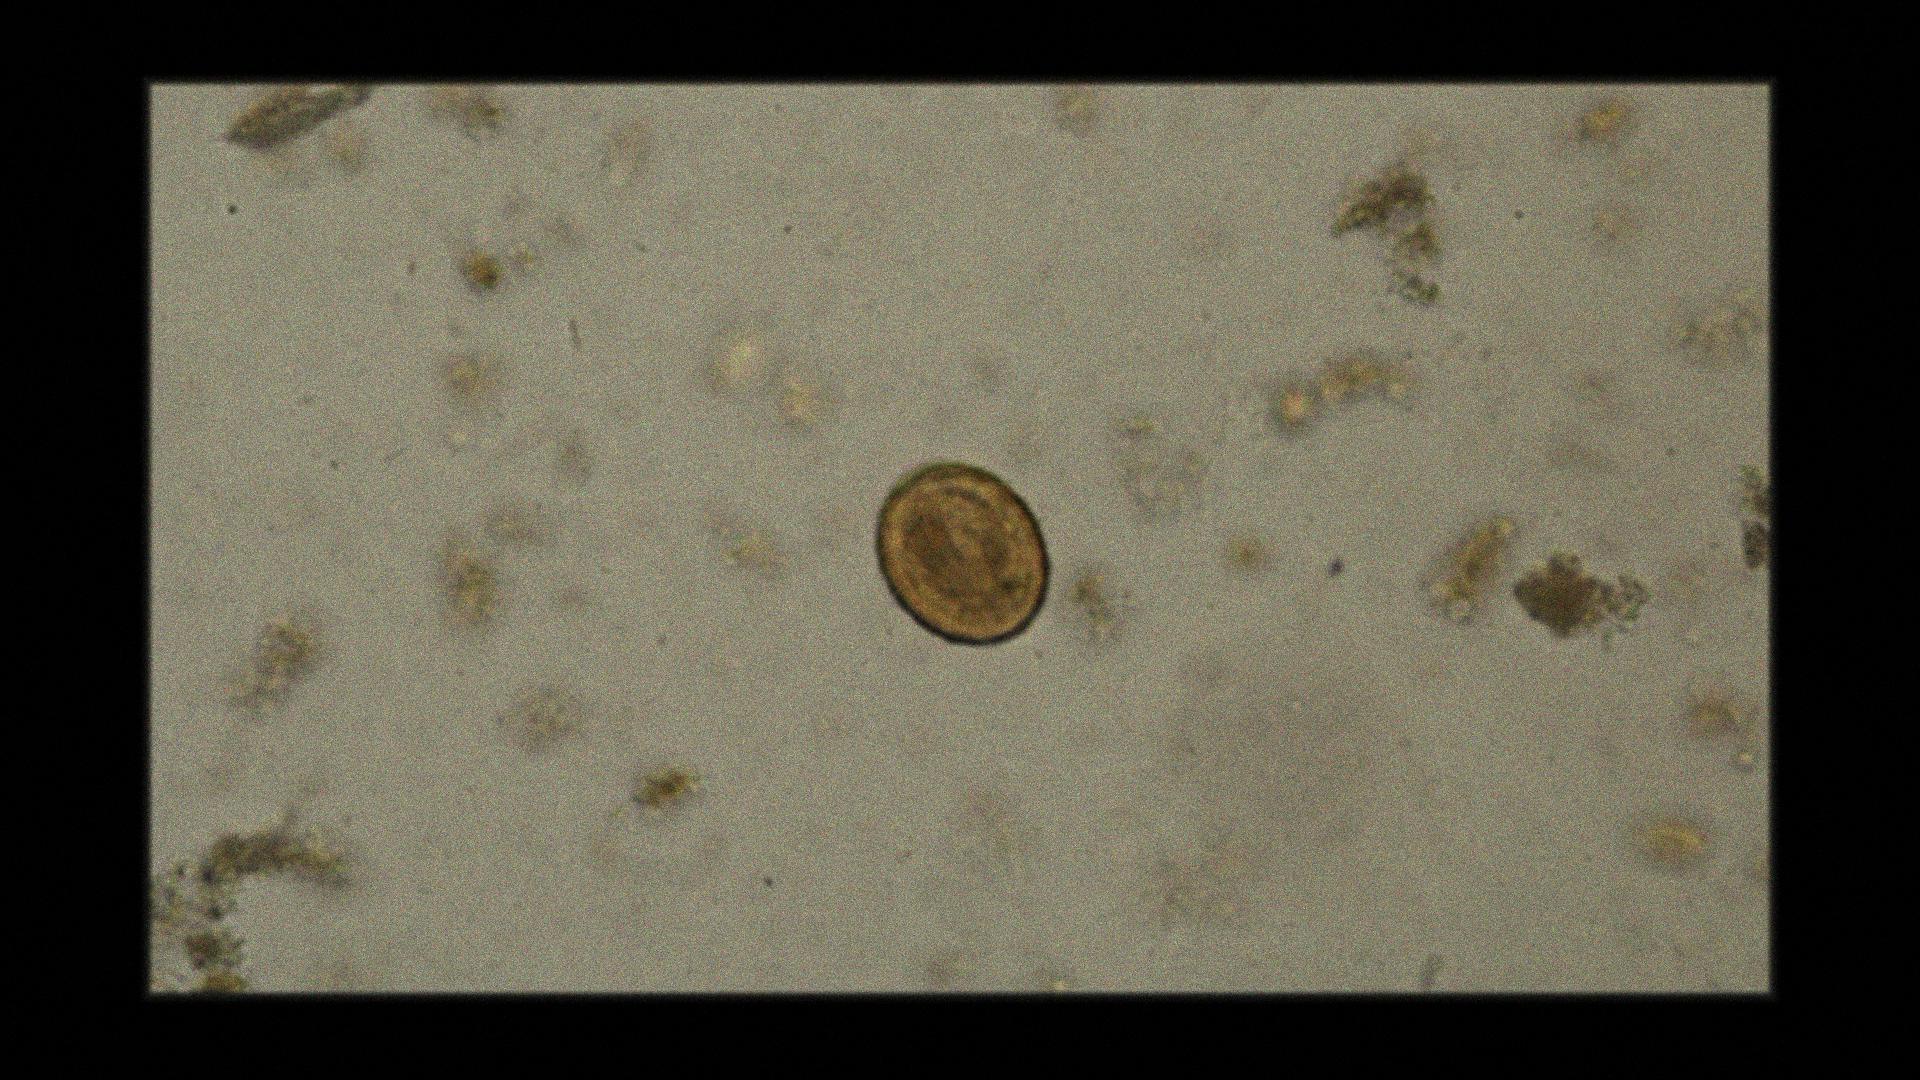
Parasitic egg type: Ascaris lumbricoides